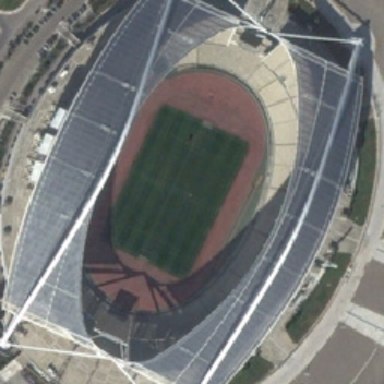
The big stadium covers a wide area .